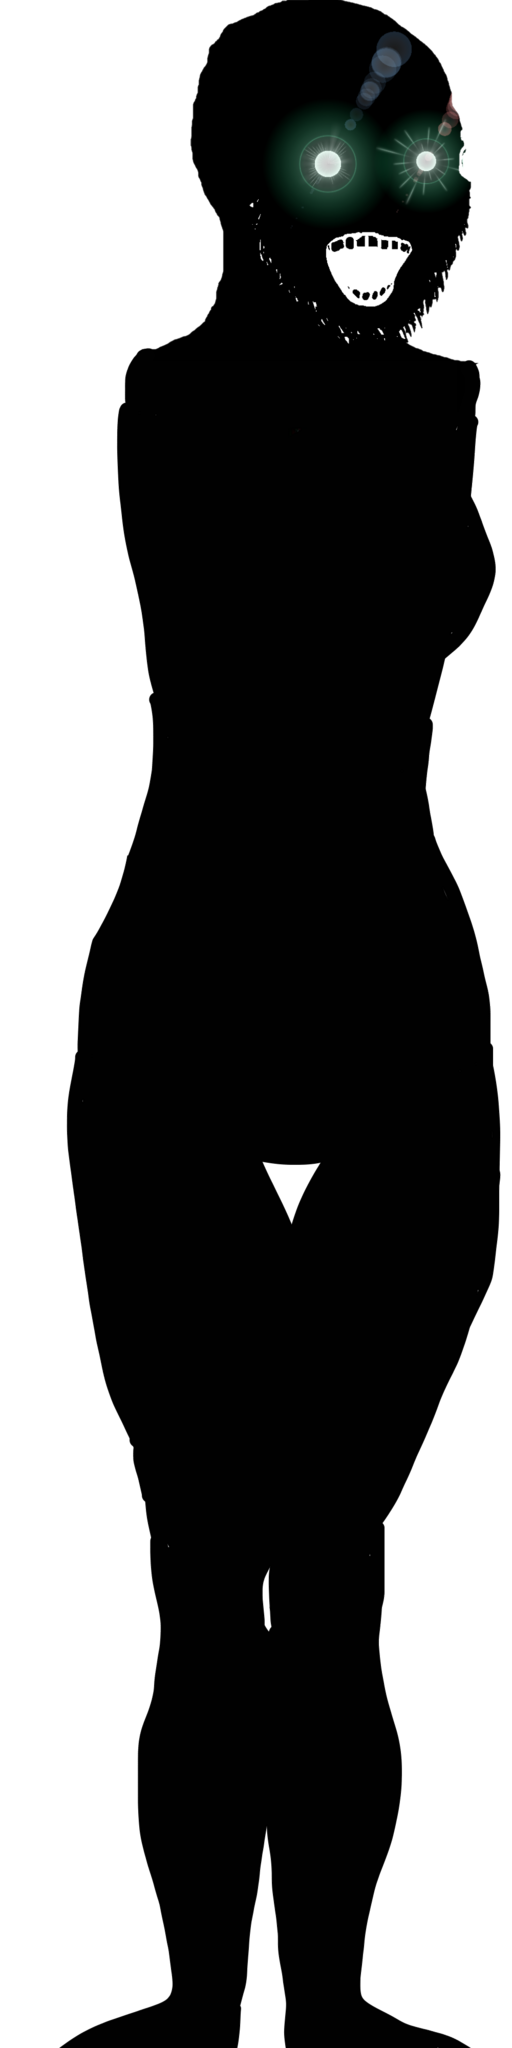
Label: 5_Oomer